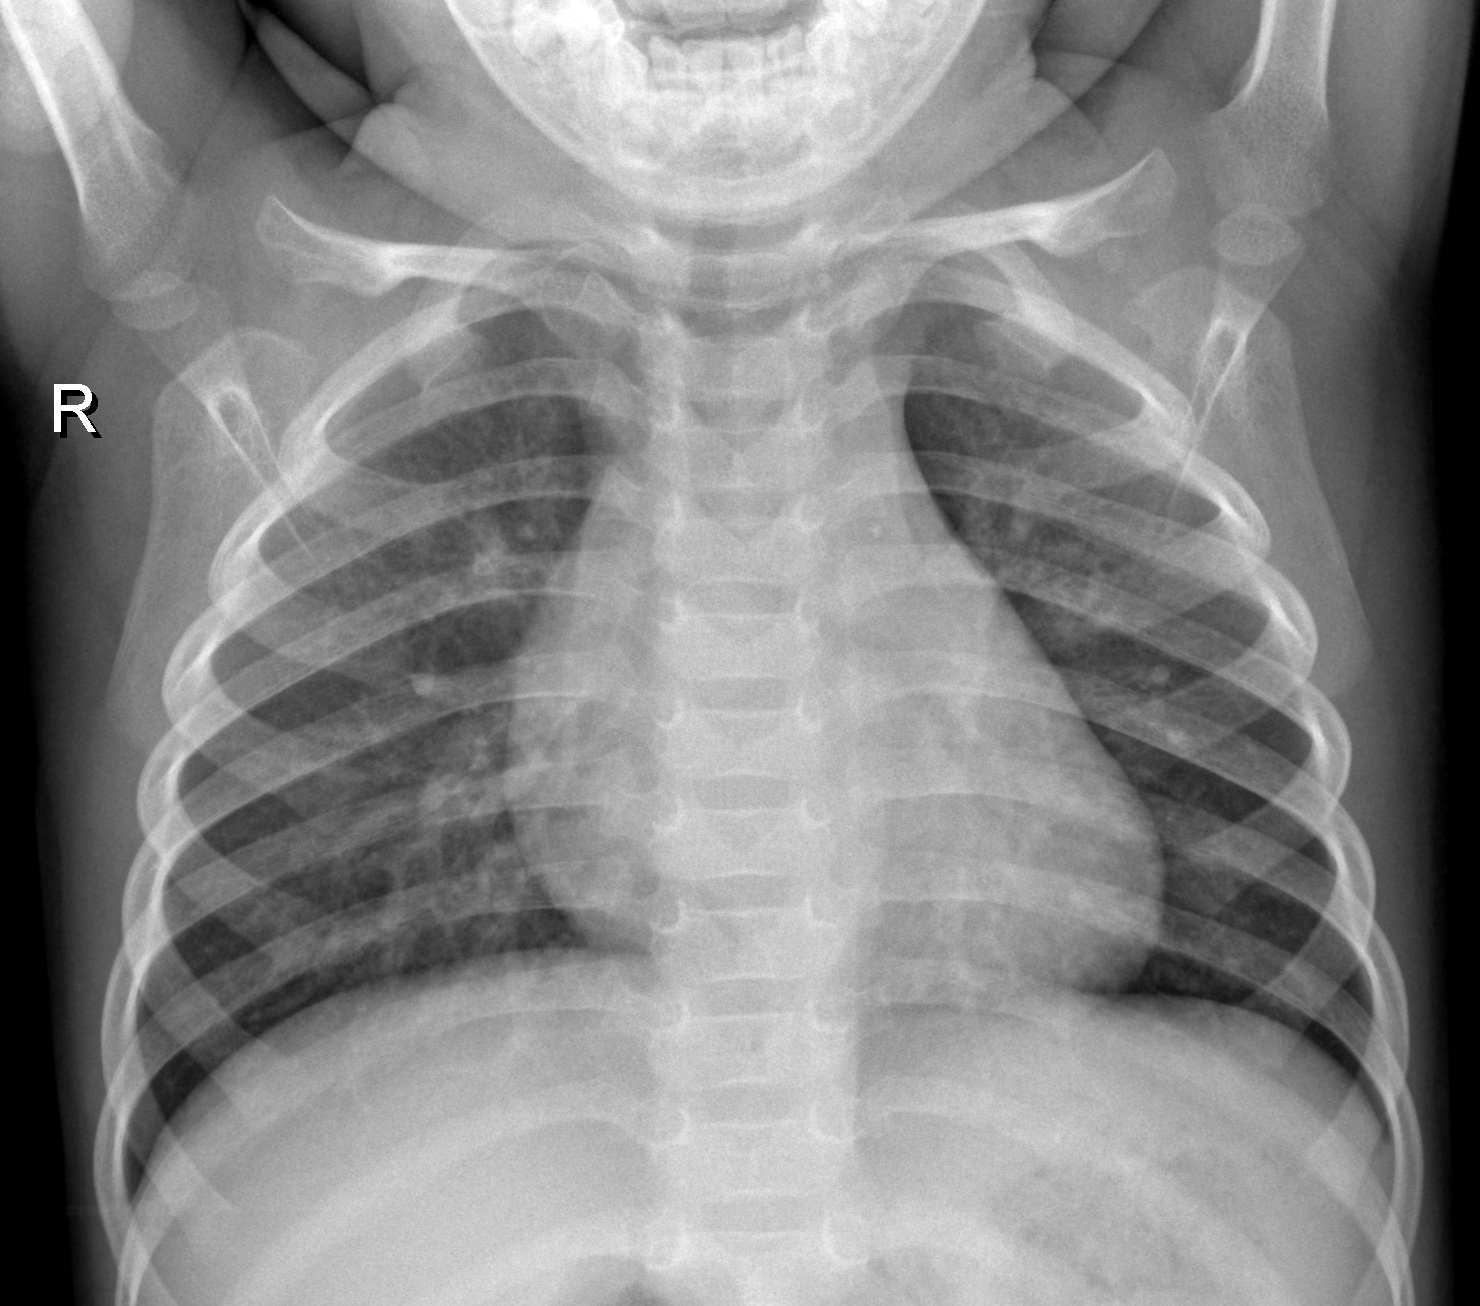
Diagnosis: NORMAL